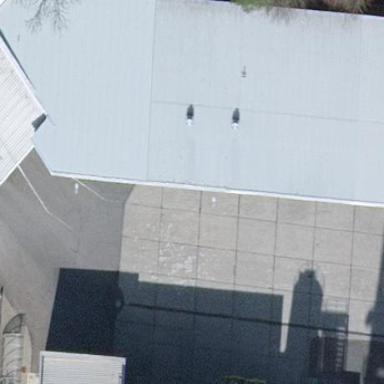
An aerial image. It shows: View of roof of building.